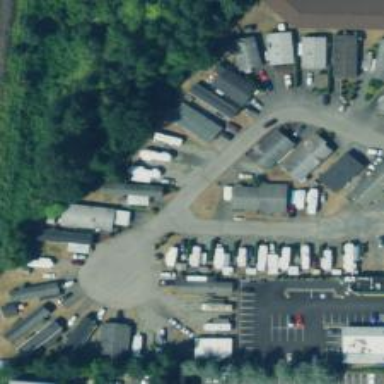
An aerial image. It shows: Residential area designated as trailer park.